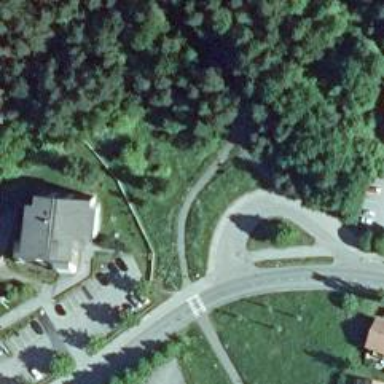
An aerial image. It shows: Footway with Nordic ski trail. The ski trail is groomed for classic and skating styles.